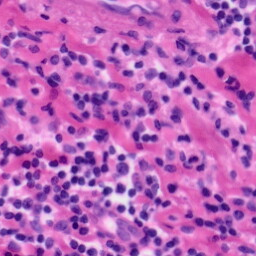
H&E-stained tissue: Tonsil